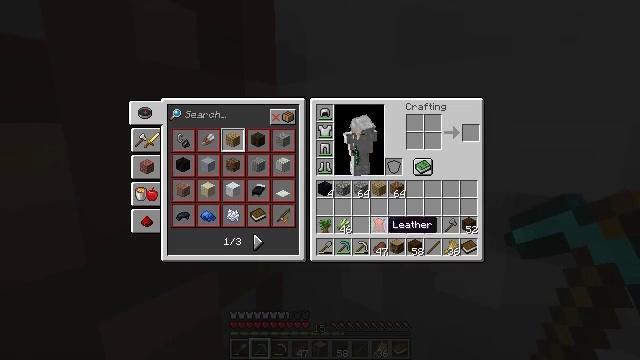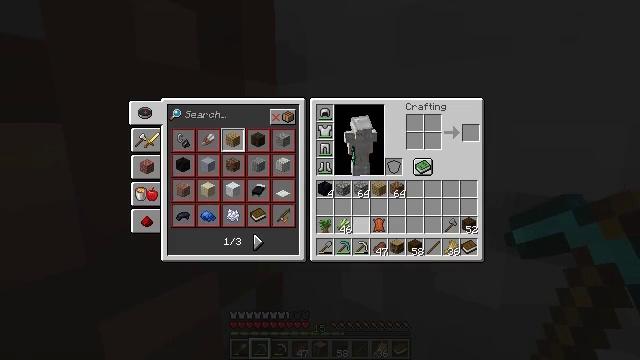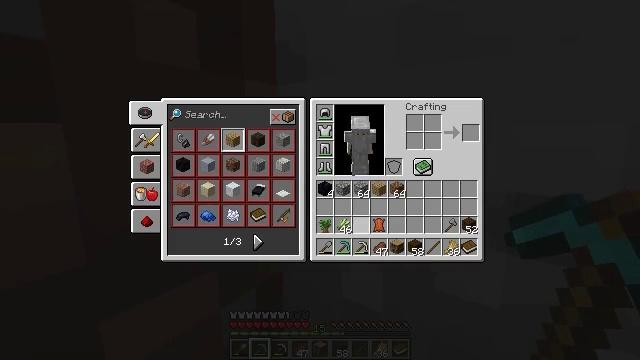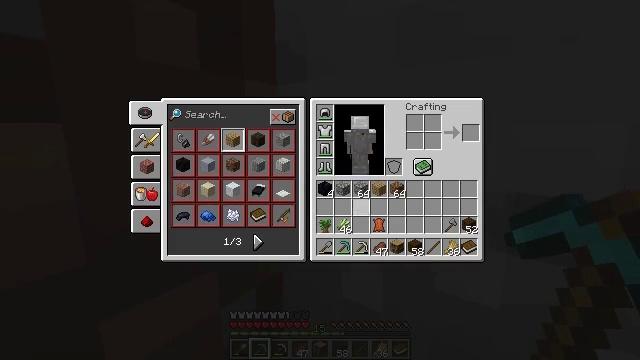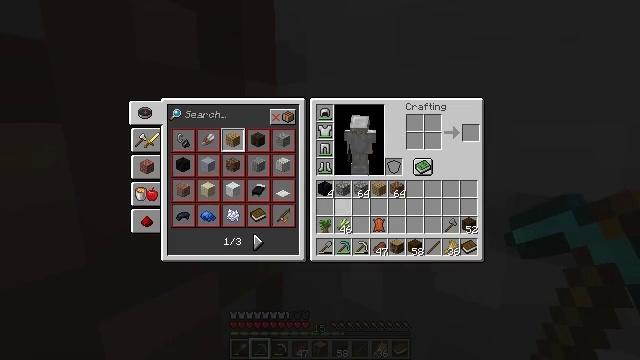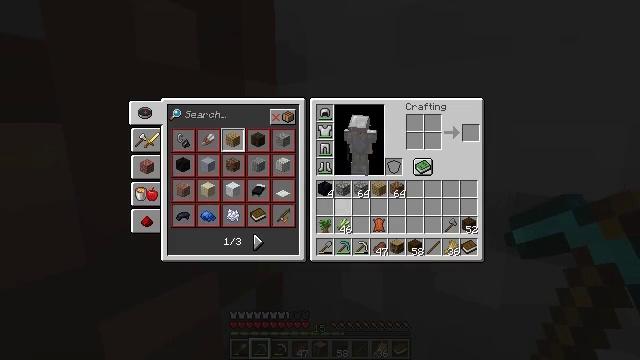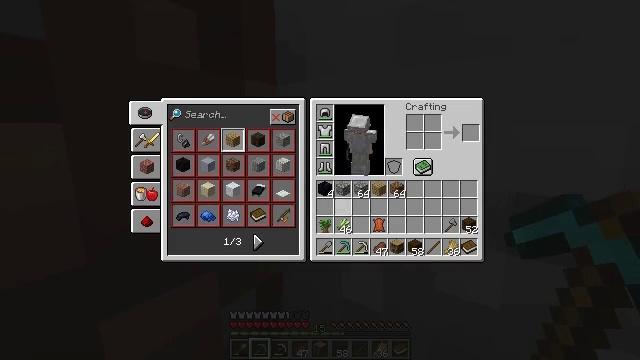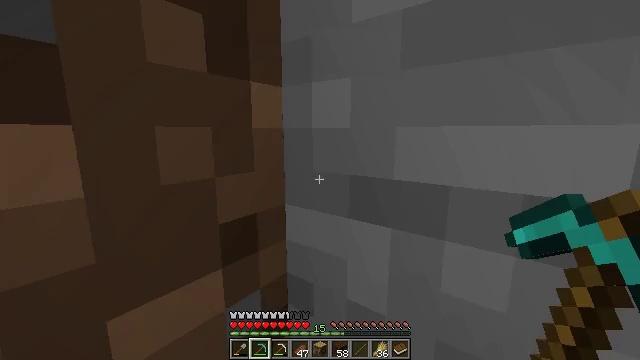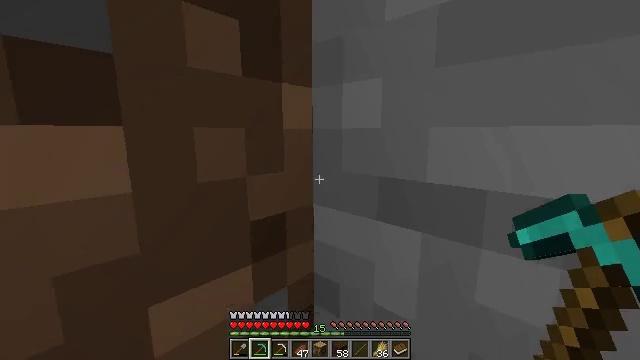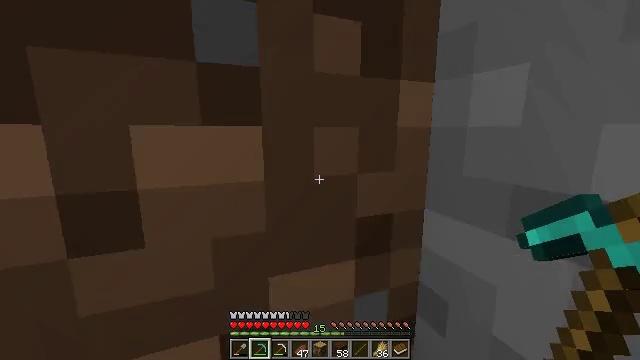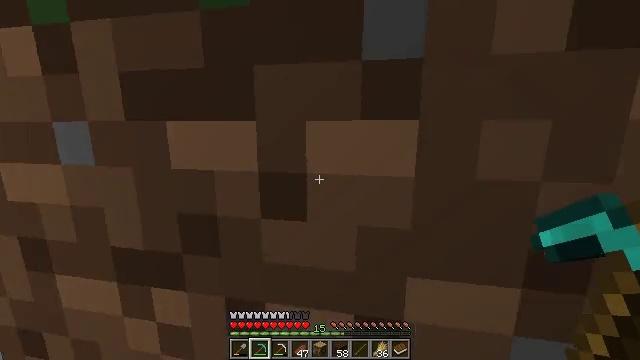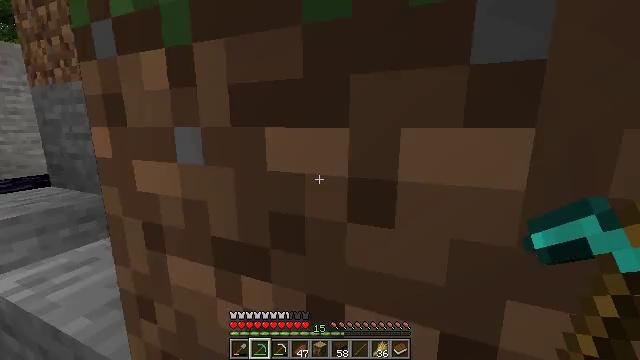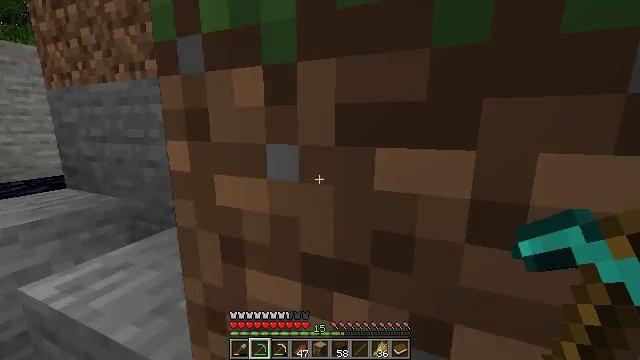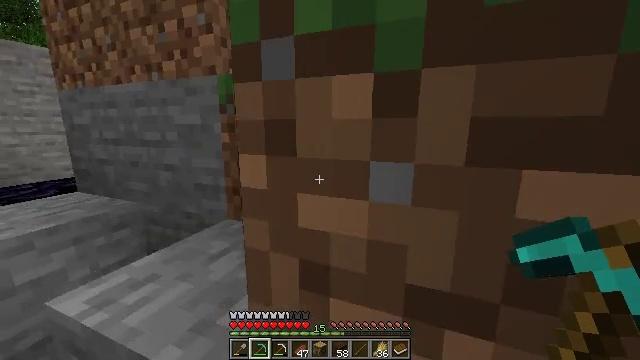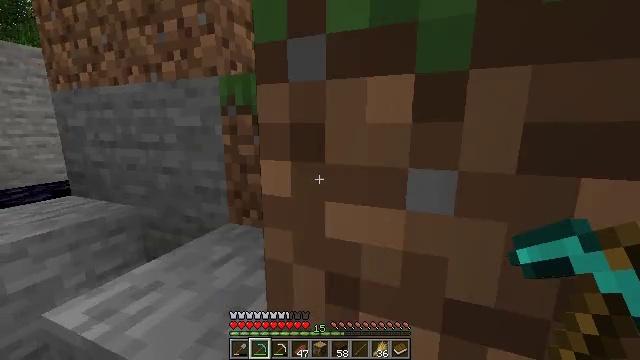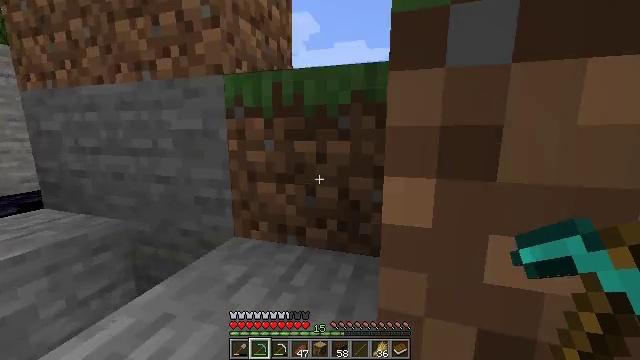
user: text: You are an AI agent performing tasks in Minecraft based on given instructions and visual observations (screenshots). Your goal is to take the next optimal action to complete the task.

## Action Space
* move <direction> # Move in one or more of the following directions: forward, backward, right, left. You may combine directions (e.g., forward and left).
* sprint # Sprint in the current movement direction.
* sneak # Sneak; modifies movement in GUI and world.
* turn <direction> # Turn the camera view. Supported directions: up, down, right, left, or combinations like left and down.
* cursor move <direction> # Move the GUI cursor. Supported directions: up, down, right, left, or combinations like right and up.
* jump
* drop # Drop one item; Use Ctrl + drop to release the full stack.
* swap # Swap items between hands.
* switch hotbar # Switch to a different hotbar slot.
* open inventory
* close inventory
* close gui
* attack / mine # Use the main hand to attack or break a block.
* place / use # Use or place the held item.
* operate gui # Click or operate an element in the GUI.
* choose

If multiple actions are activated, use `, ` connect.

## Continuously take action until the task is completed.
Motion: motion action
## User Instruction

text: Convert obsidian, diamonds, and a book into an enchanting table.
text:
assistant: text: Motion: cursor move left and up
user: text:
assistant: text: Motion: no_op
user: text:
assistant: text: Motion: cursor move up
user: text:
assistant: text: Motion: cursor move left and up
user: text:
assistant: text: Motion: no_op
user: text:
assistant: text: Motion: no_op
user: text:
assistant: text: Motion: cursor move left
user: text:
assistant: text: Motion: turn left
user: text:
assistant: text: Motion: turn left
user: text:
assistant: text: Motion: turn left and down
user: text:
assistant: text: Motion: move left, turn left
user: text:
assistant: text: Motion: move left
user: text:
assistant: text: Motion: move forward and move left
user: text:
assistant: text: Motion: move forward and move left, turn right
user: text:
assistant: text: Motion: move forward and move left, turn right
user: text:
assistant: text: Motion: move forward and move left, turn right and up
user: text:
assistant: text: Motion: move forward, turn right
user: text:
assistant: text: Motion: move forward, turn right, jump
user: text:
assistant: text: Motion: move forward, turn right, jump
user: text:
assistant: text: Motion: move forward, turn right, jump
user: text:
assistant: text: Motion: move forward, turn right, jump
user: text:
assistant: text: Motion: move forward, turn right
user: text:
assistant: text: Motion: move forward, turn right and up
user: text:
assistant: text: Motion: move forward, turn right
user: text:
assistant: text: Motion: move forward, turn right
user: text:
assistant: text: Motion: move forward, turn right and down
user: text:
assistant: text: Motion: move forward, turn right and down
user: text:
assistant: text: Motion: move forward, jump
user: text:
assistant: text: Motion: move forward, jump
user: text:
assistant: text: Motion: move forward, jump